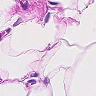
Metastatic tissue present: no